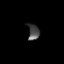
Tissue: prostate
Cell type: Myeloid cells
Senescence score: 0.2748
Nuclear area (px): 181
Mean DAPI intensity: 75.785